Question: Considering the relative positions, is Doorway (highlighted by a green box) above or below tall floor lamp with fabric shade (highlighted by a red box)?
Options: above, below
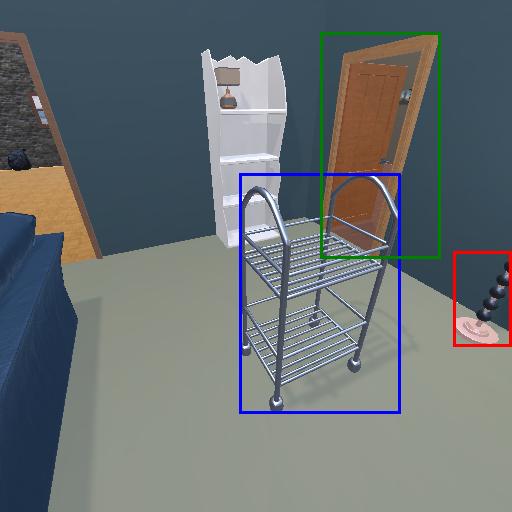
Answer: above